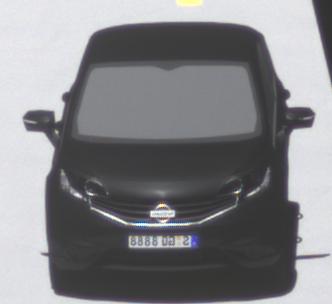
Make: Nissan
Model: Note 1.2
Detailed model: Note (E12) (10/13 - 12/16)
Model produced from: 2013/10
Model produced until: 2015/09
Doors: 5
Color: black
Road condition: dry road
Daytime: midday
Contrast: high contrast